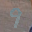
Label: 9